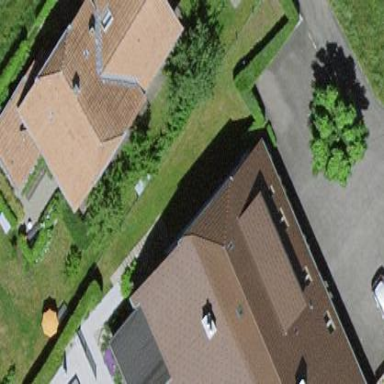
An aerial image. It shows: Residential building.